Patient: sex F, age 61
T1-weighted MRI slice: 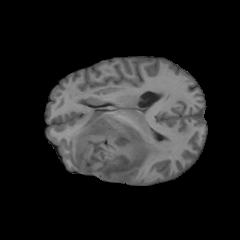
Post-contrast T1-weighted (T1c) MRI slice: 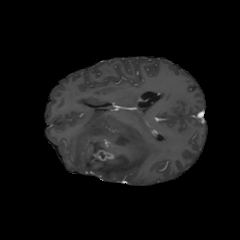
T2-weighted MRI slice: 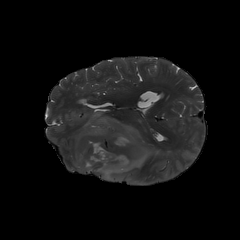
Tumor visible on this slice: yes
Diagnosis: Glioblastoma, IDH-wildtype
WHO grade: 4